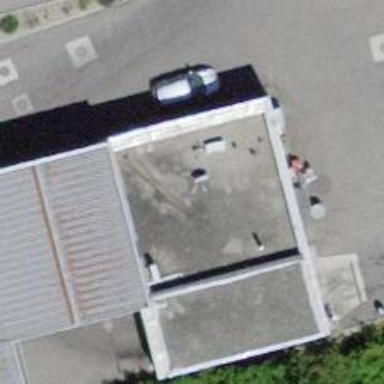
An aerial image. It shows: Convenience shop.